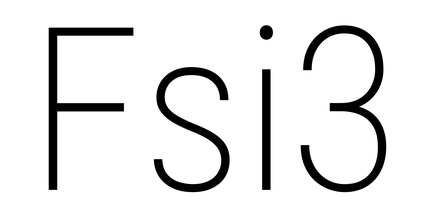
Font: Roboto_Condensed_ExtraLight